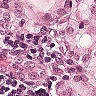
Metastatic tissue present: yes